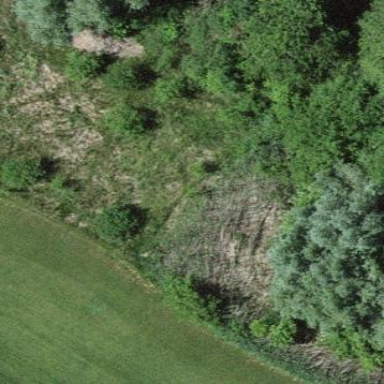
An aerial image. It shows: Area of rough grass used for golf.